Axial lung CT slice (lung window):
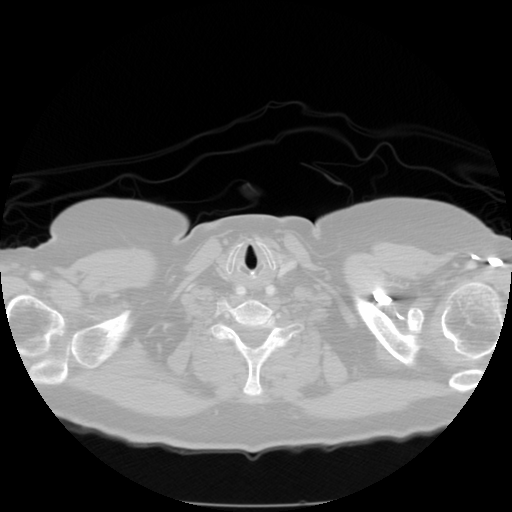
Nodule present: no